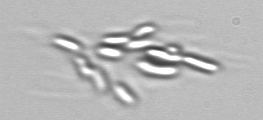
Label: Dinobryon